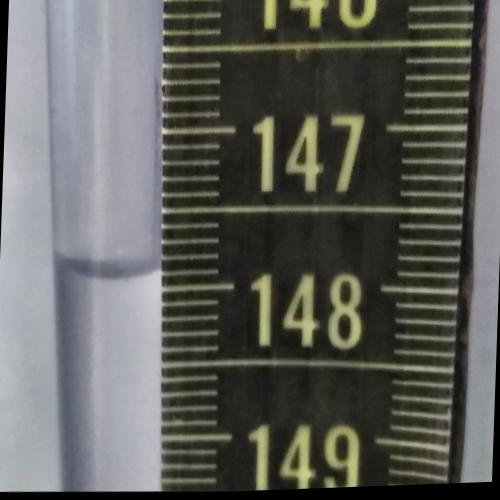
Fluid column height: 147.9 cm